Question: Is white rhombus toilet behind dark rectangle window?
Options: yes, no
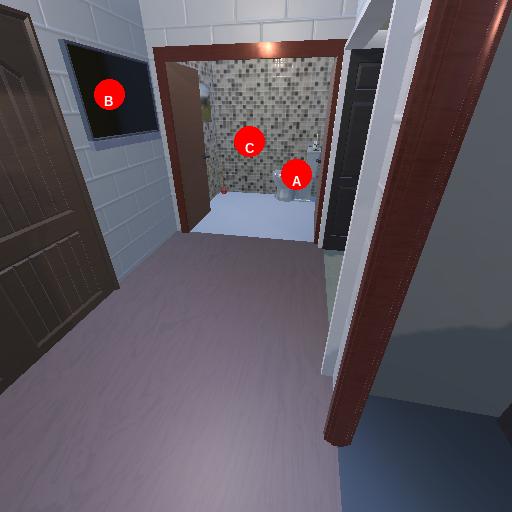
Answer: yes